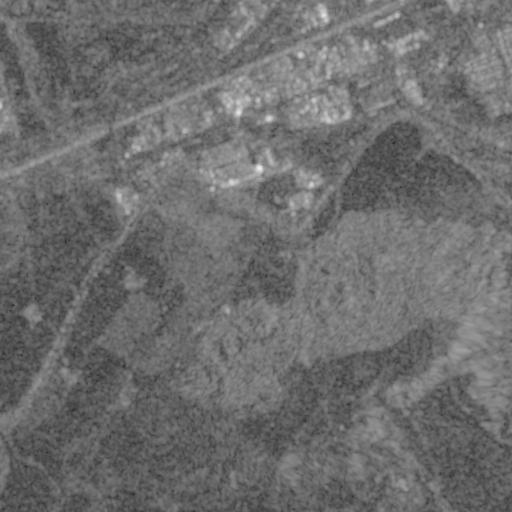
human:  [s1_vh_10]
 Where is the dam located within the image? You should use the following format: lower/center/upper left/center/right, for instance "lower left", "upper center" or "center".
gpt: The dam is located in the upper left of the image.
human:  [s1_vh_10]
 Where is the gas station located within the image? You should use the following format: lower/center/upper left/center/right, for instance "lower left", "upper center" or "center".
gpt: The gas station is located in the upper left of the image.
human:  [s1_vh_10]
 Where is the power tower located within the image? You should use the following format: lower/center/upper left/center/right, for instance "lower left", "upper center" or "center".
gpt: The power tower is located in the left of the image.
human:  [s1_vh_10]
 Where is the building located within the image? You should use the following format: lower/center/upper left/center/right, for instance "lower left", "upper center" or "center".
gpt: There is no building in the image.

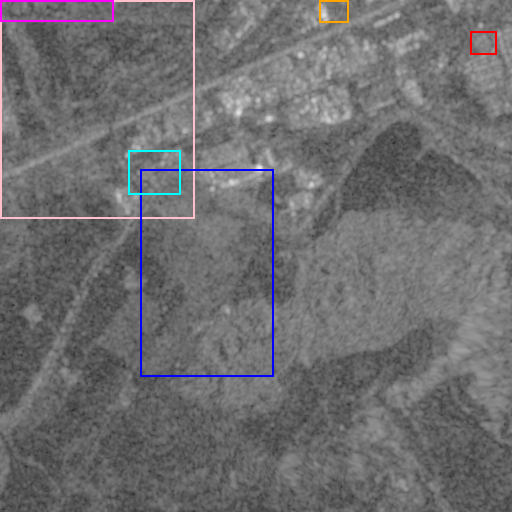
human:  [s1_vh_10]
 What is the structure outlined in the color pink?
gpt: The structure outlined in pink is an airport.
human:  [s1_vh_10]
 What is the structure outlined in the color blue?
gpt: The structure outlined in blue is a crop field.
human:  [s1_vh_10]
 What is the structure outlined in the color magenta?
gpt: The structure outlined in magenta is a park.
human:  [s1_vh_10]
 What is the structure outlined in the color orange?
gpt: The structure outlined in orange is a parking lot.
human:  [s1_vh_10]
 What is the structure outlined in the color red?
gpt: The structure outlined in red is a power substation.
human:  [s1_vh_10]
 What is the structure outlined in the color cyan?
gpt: The structure outlined in cyan is a wastewater plant.
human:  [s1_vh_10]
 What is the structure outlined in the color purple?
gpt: There is no purple outline.